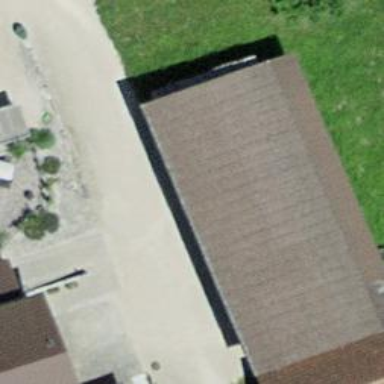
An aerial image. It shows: Garage building.